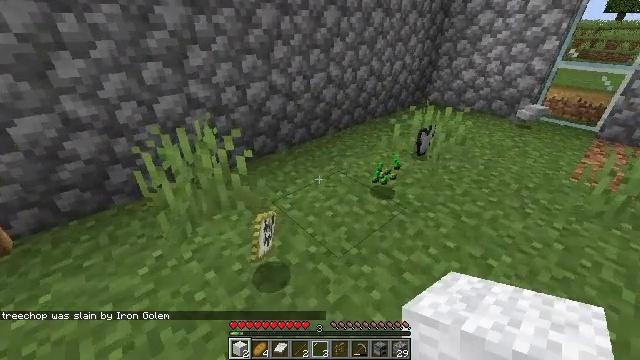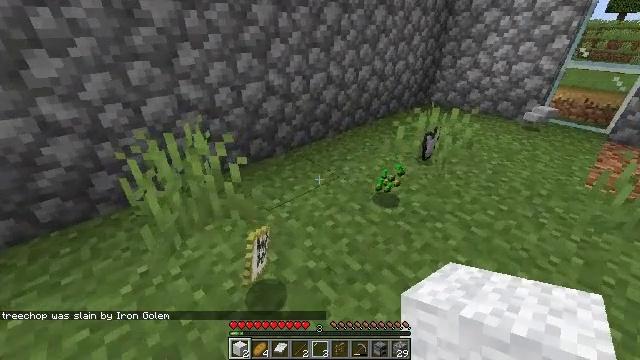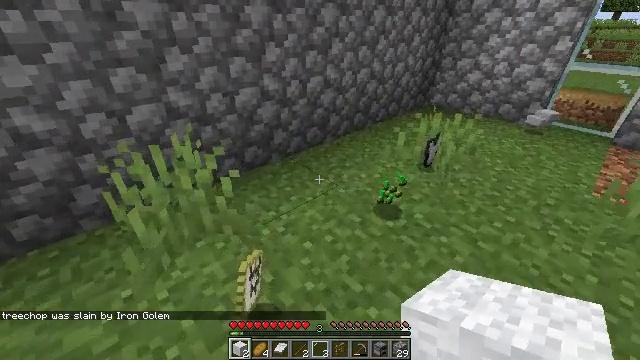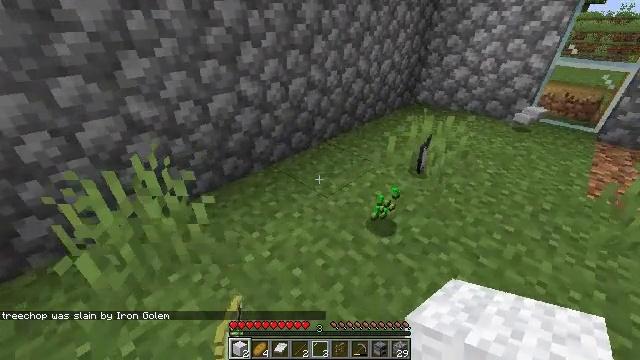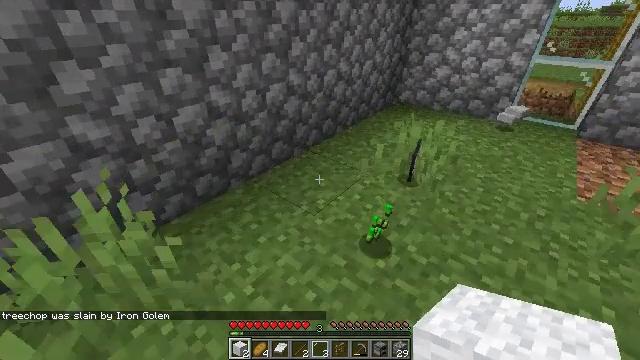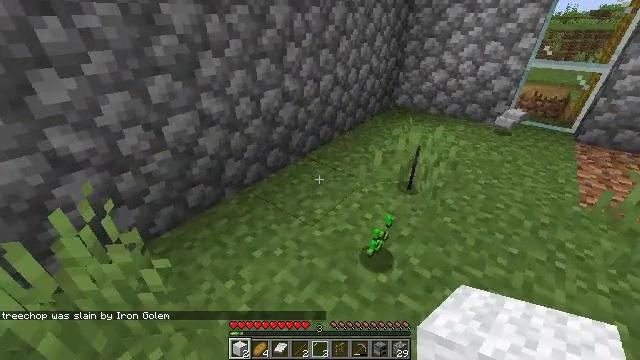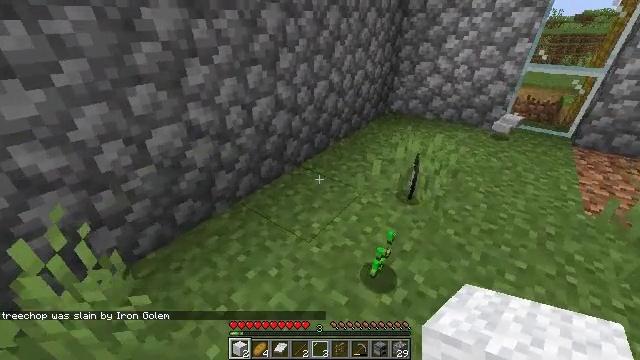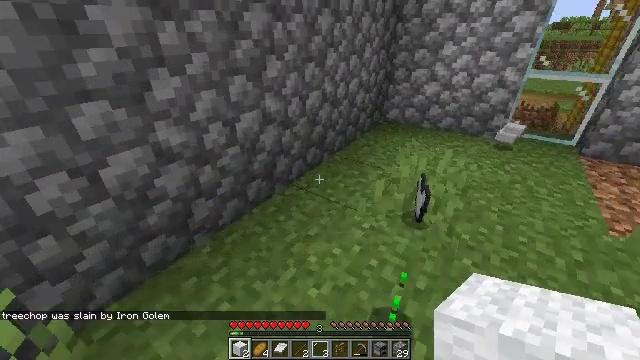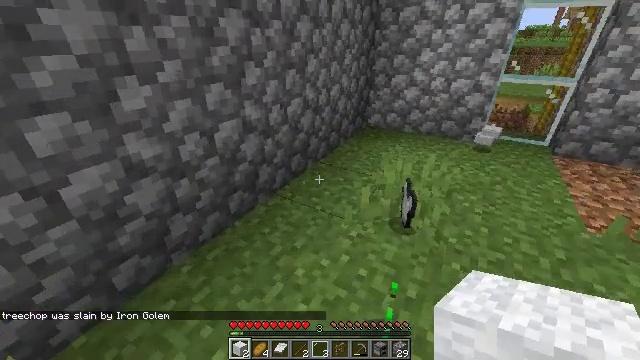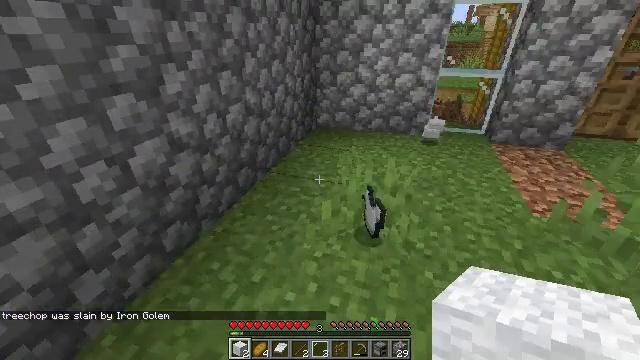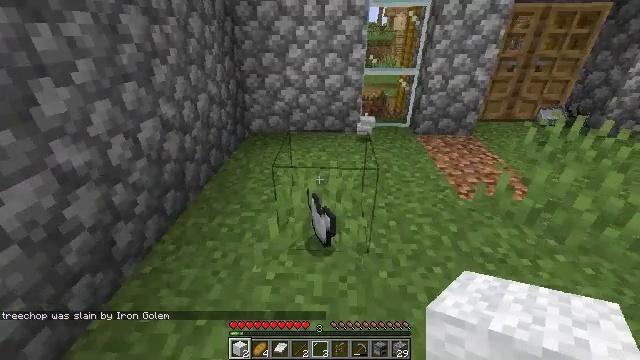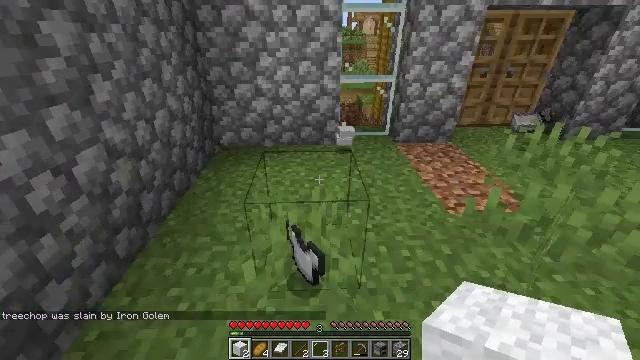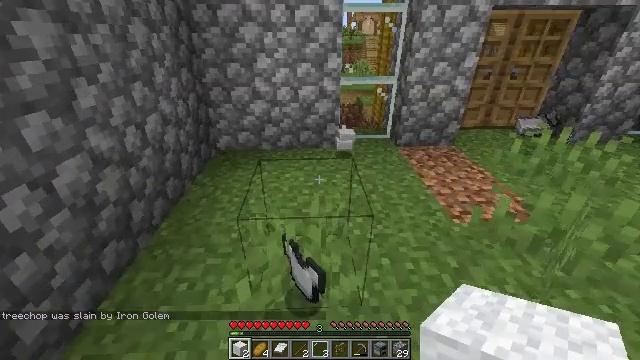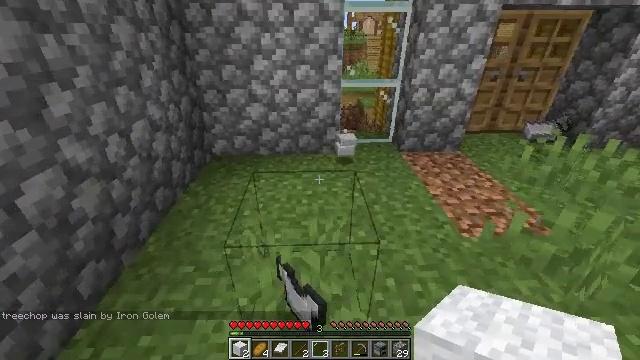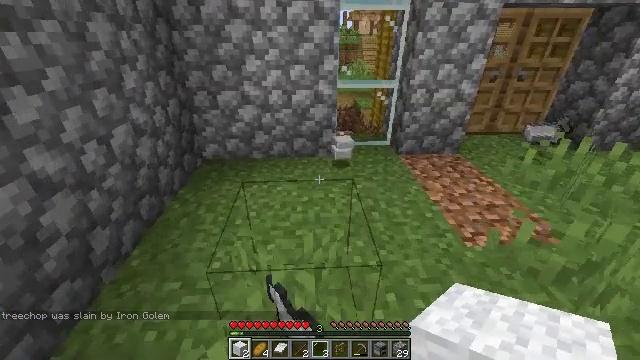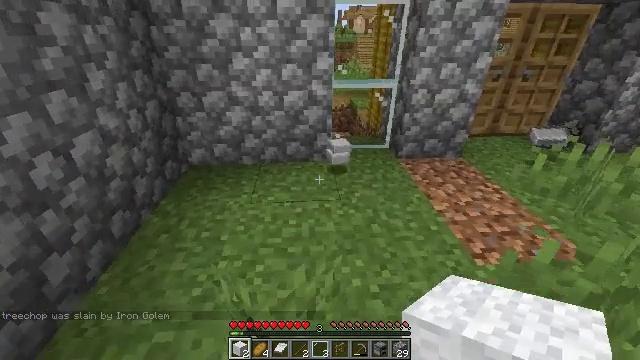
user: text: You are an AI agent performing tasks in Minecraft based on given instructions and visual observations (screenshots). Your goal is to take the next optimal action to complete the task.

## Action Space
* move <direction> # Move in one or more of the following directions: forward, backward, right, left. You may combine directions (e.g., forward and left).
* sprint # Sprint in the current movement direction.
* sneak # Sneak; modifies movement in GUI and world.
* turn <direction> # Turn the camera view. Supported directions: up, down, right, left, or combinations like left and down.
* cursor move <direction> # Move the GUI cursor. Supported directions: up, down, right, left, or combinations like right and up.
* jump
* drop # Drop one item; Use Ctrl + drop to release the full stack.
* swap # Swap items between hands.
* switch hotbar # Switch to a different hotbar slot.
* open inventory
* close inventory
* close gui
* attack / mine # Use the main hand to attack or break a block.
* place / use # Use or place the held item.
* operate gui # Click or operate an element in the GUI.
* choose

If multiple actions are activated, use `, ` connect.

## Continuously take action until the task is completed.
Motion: motion action
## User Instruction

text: Get dirt block.
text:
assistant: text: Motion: move forward
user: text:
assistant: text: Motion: move forward
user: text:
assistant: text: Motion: move forward, turn right and down
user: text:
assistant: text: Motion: move forward, turn right
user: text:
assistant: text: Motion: move forward, turn right
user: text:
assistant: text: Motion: move forward, turn right
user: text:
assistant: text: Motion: move forward, turn right and up
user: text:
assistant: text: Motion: move forward, turn right and up
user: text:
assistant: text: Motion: move forward, turn right
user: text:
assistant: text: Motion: move forward, turn right
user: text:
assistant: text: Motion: move forward, turn right
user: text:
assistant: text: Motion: move forward
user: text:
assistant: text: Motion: move forward
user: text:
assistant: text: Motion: move forward
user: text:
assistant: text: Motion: move forward, turn right
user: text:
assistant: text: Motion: move forward
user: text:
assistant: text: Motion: move forward
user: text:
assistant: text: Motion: move forward, turn right
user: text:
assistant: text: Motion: move forward, turn right and down
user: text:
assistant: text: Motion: move forward, turn right and down
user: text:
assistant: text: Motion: move forward
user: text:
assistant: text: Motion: move forward
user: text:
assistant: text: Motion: move forward, turn right and down
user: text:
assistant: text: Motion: move forward, turn right and down
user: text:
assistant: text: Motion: move forward, turn right and down
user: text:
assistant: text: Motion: move forward, turn right and down
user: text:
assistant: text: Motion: move forward, turn right and down
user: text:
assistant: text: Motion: move forward, turn right and down
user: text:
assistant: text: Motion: move forward, turn right
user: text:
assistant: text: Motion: move forward, turn right